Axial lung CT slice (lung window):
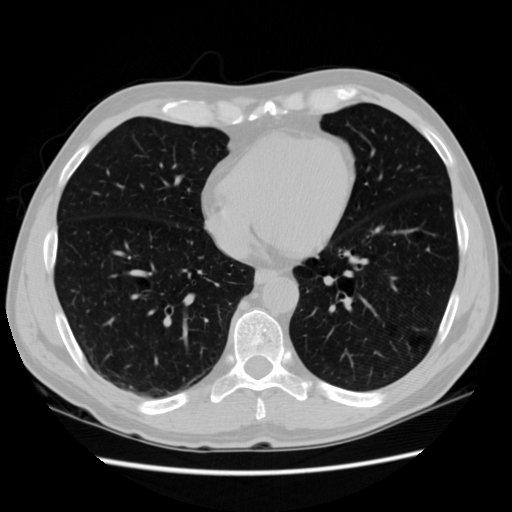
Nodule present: no